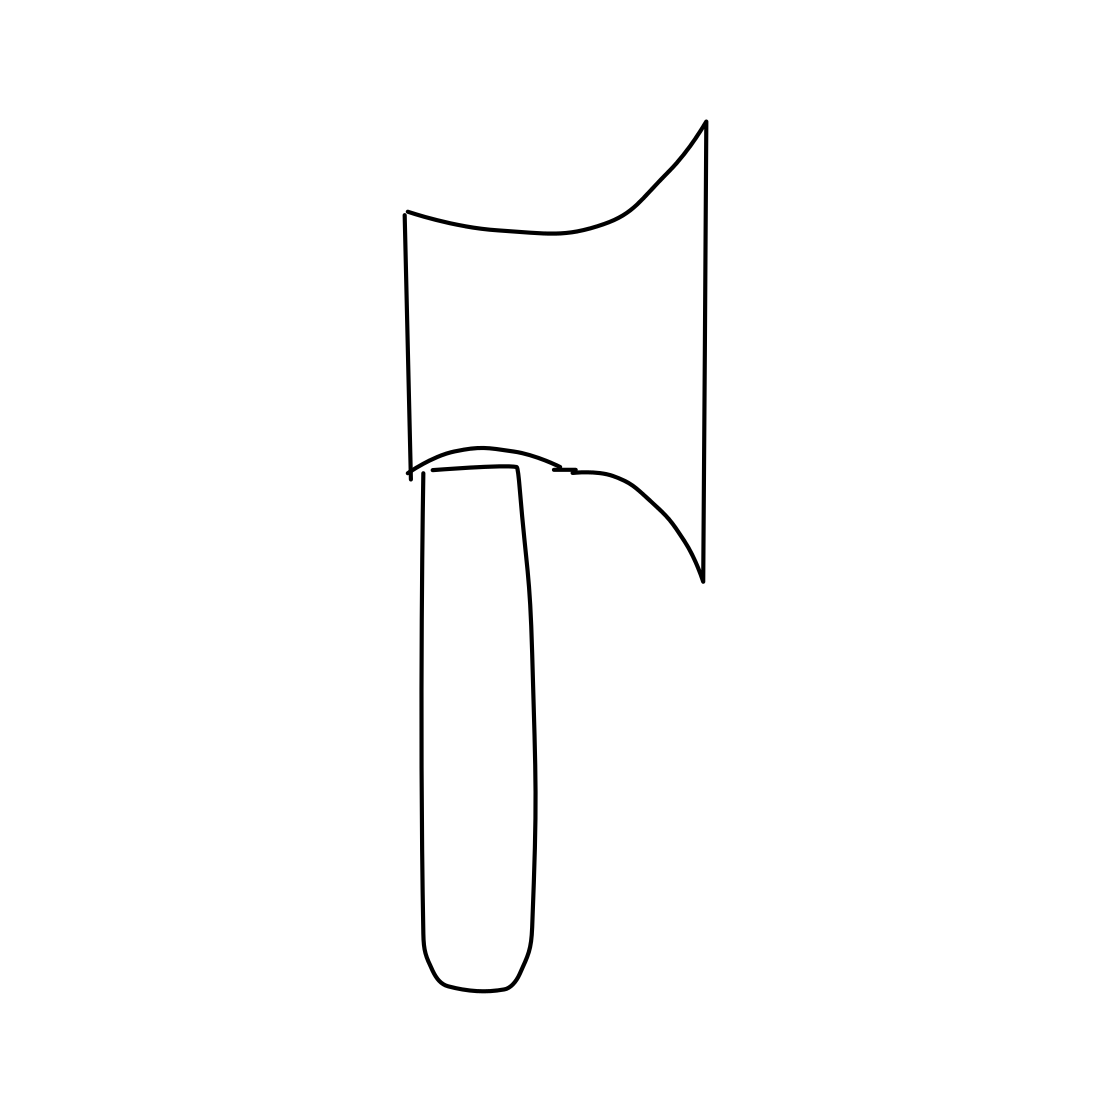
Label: axe